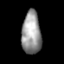
Tissue: lung
Cell type: Epithelial cells
Senescence score: 0.173
Nuclear area (px): 809
Mean DAPI intensity: 151.97